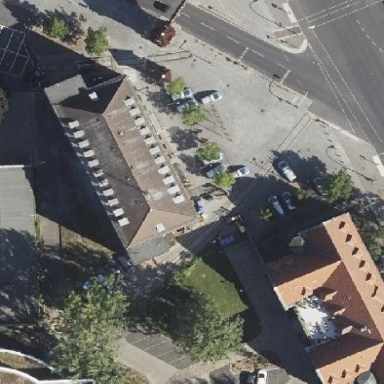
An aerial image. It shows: Police building.